Field crop: maize
Growth stage: 2
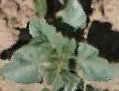
Species: datura